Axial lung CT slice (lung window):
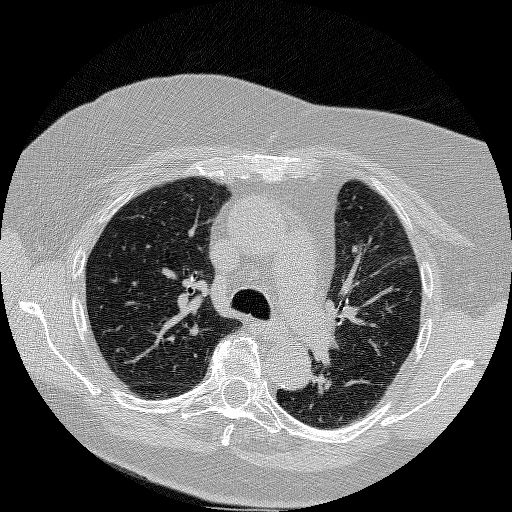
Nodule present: no